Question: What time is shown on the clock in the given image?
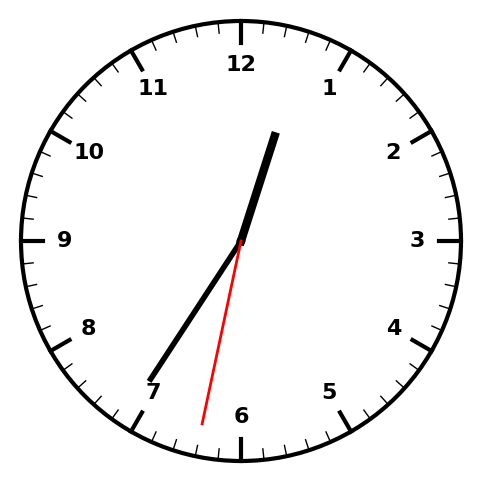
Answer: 12:35:32